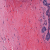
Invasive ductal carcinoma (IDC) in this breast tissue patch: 0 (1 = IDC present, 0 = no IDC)